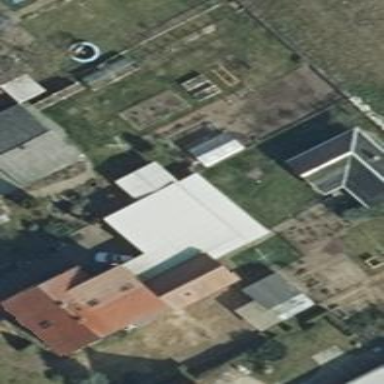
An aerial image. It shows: Shed building.